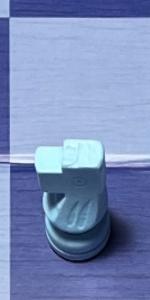
Label: Knight_White